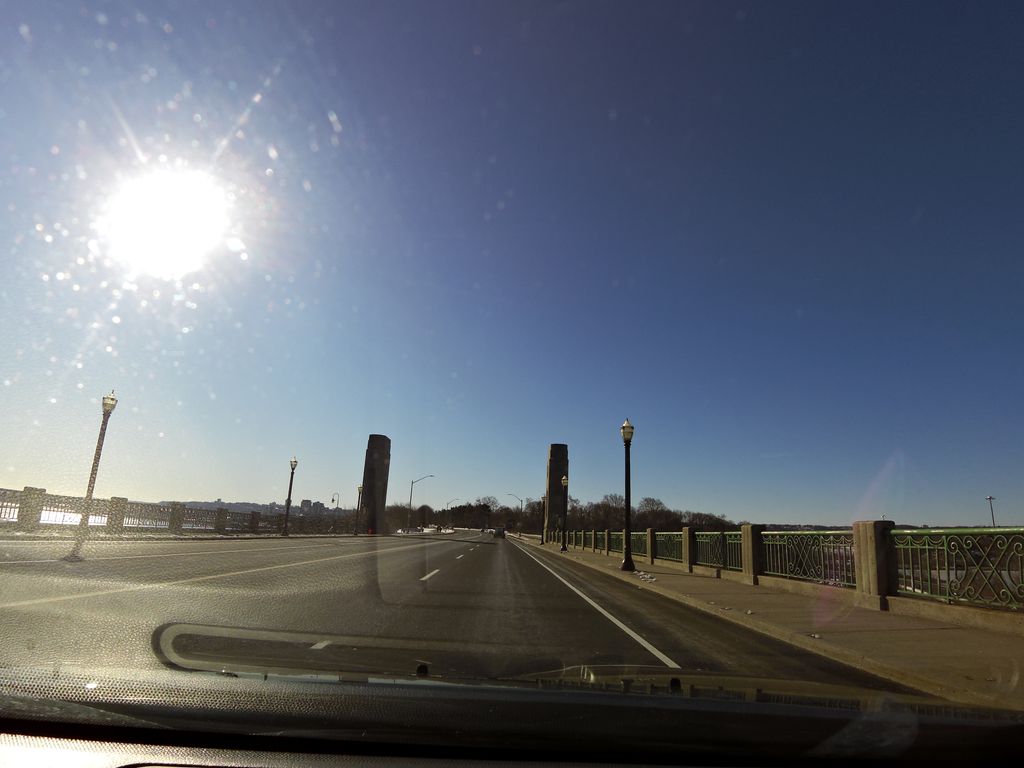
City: hamilton